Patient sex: F
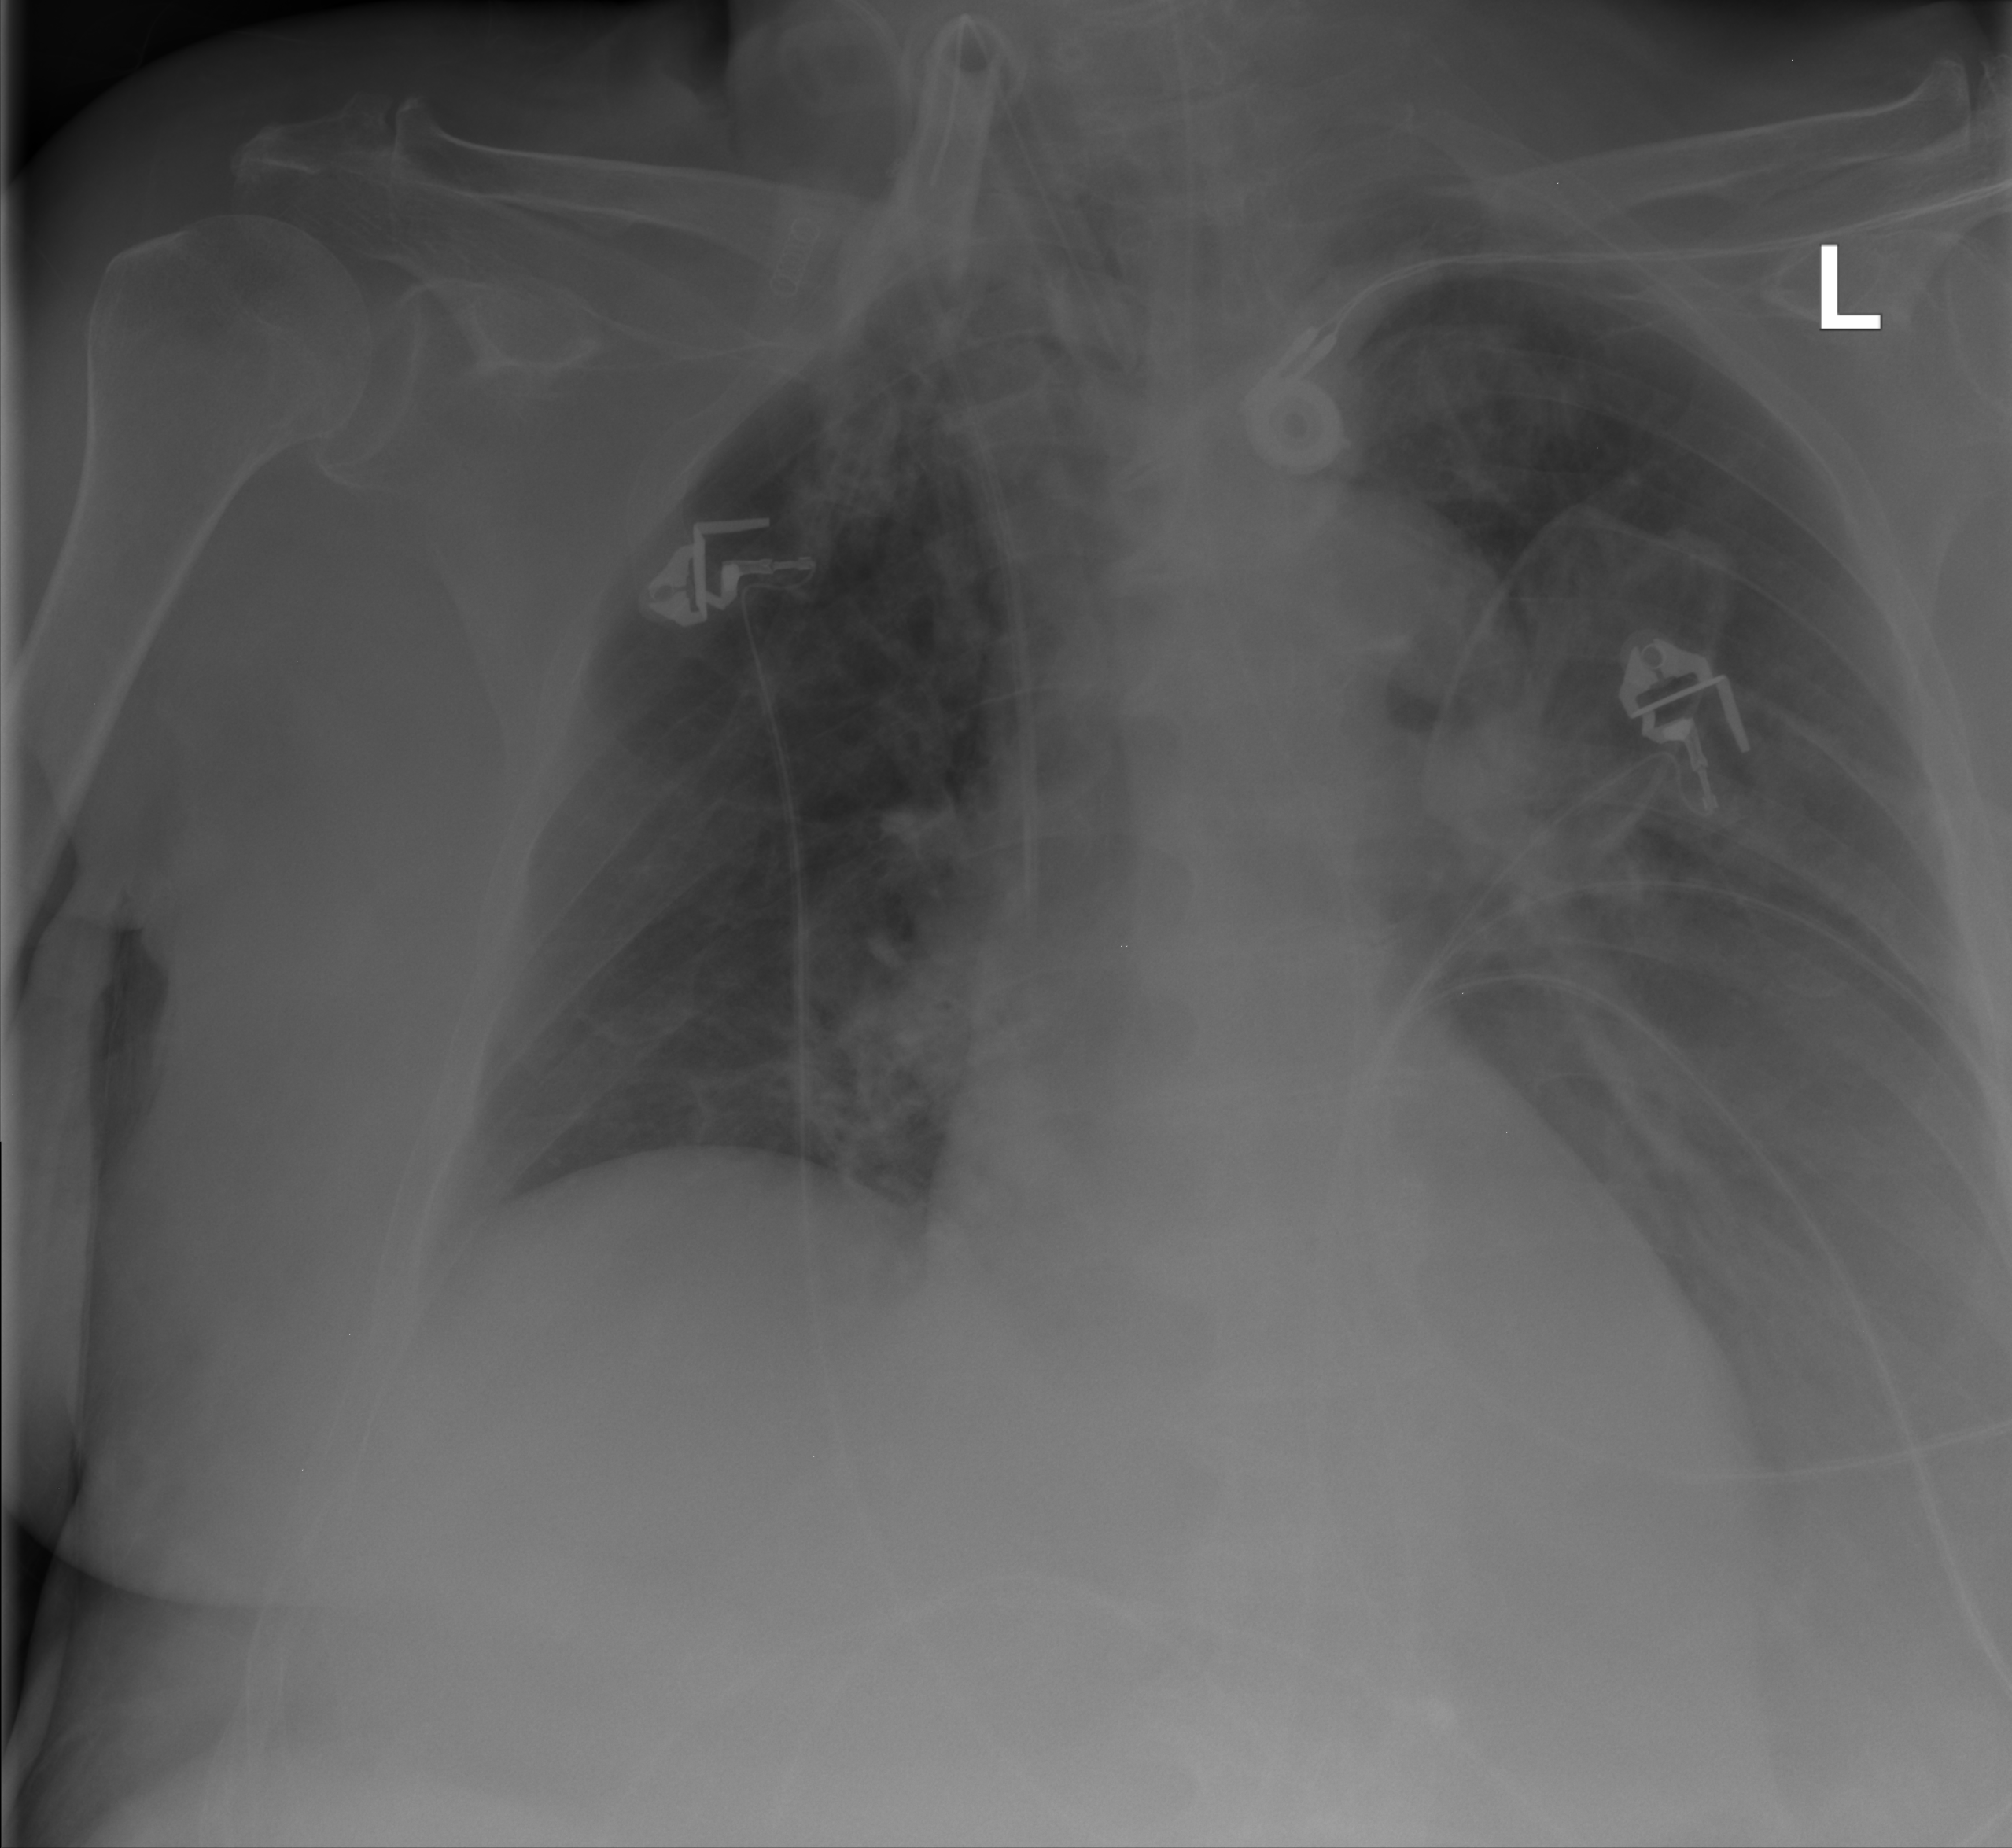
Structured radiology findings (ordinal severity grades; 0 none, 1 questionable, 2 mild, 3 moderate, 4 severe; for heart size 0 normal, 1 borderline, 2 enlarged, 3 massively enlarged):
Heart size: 0
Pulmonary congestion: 0
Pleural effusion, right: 0
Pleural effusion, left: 3
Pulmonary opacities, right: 0
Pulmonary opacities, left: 0
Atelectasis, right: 2
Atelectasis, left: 2